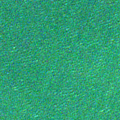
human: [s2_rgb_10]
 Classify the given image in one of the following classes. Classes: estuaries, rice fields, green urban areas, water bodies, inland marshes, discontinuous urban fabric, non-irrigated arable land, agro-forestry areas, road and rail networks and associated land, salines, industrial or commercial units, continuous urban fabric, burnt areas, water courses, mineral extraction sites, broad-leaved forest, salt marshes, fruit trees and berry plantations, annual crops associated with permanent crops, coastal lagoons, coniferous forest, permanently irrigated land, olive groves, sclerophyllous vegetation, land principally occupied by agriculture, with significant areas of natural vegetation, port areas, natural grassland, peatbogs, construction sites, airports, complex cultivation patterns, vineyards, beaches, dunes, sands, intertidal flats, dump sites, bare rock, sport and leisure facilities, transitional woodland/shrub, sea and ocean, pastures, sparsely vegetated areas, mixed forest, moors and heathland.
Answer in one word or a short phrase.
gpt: sea and ocean